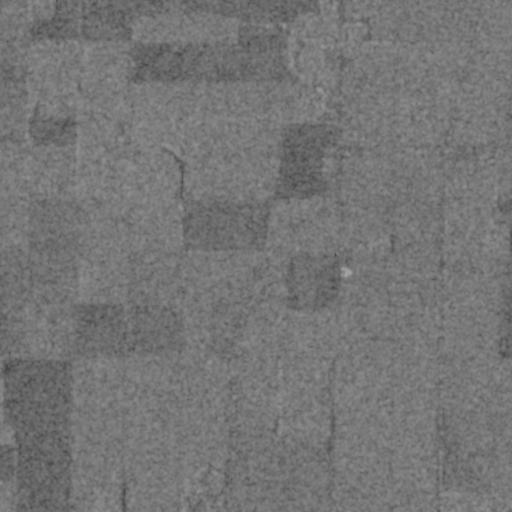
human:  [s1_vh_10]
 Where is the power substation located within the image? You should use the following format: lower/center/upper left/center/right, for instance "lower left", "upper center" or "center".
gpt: The power substation is located in the lower center of the image.
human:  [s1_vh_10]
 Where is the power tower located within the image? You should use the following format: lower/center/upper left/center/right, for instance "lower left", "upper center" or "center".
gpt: There is no power tower in the image.

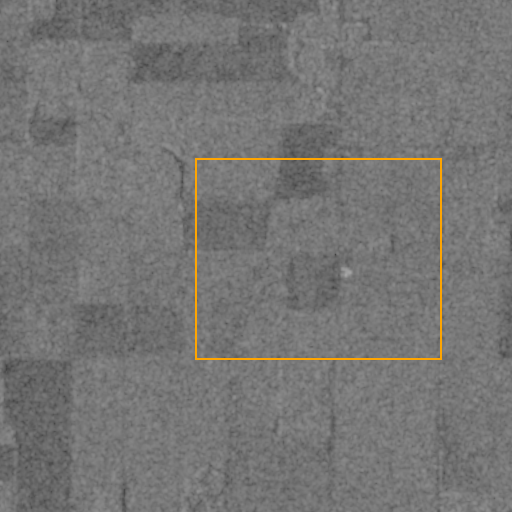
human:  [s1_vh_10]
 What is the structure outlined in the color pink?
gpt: There is no pink outline.
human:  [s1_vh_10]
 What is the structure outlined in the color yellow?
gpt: There is no structure outlined in yellow.